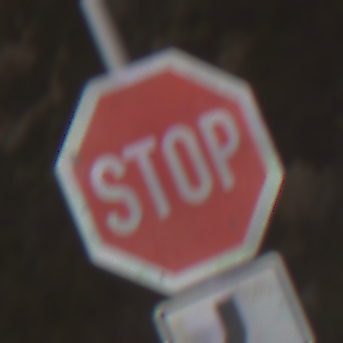
Verkehrszeichen: Stop
Zusatzzeichen unten: VerlaufVorfahrtsstrasse7
Umgebung: Outdoor, RoadRail
Tageszeit: MorningAfternoon
Wetter: PartlyCloudy
Licht: Natural
Jahreszeit: NotSpecified
Kontrast: HighContrast